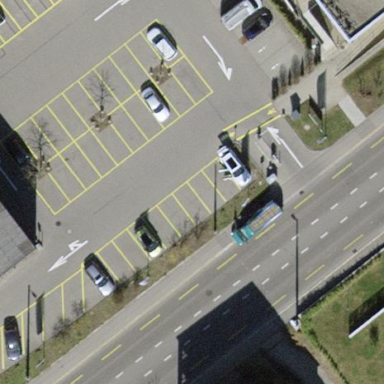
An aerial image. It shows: Parking area with surface.